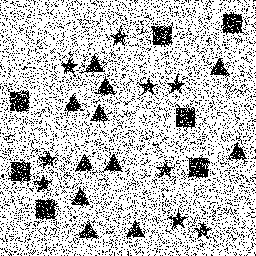
Squares: 7
Triangles: 11
Stars: 9
Total shapes: 27